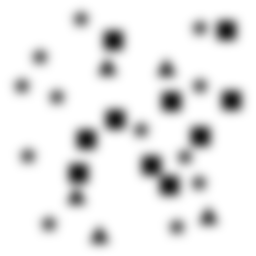
Squares: 10
Triangles: 5
Stars: 12
Total shapes: 27